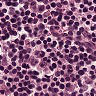
Metastatic tissue present: no